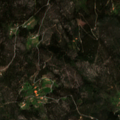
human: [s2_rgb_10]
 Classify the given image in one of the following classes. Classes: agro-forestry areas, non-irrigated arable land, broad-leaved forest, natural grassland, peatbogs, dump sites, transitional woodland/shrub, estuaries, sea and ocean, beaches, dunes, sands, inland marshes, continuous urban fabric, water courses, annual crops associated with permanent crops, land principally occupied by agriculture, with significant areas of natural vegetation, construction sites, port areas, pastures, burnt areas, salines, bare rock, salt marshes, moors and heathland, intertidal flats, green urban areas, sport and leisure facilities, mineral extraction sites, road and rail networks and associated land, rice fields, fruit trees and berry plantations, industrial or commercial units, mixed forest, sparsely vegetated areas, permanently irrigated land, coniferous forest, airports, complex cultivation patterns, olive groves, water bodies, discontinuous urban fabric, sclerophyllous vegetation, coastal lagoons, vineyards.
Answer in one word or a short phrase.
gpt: land principally occupied by agriculture, with significant areas of natural vegetation, broad-leaved forest, transitional woodland/shrub